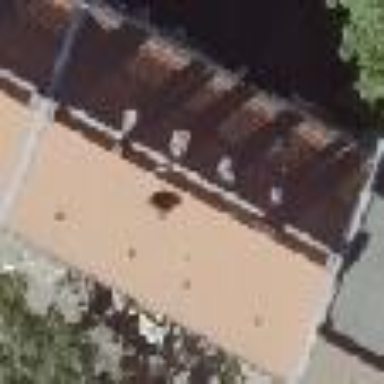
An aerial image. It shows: Hipped roof apartment building.